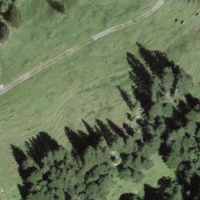
EUNIS habitat code: 23
Species observed at this site:
Carduelis citrinella
Linaria cannabina
Anthus trivialis
Anthus spinoletta